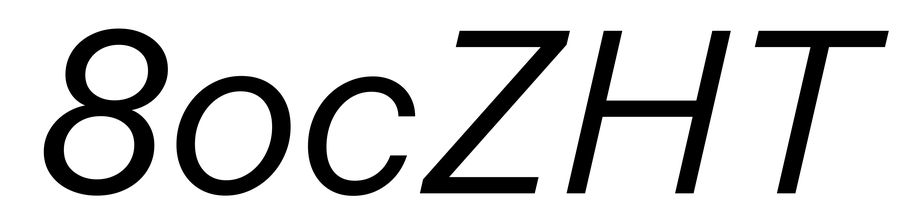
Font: InstrumentSans-Italic_Italic